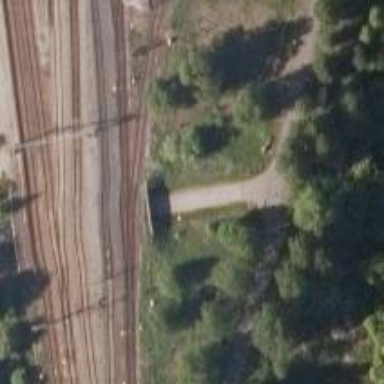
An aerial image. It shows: Asphalt cycleway.